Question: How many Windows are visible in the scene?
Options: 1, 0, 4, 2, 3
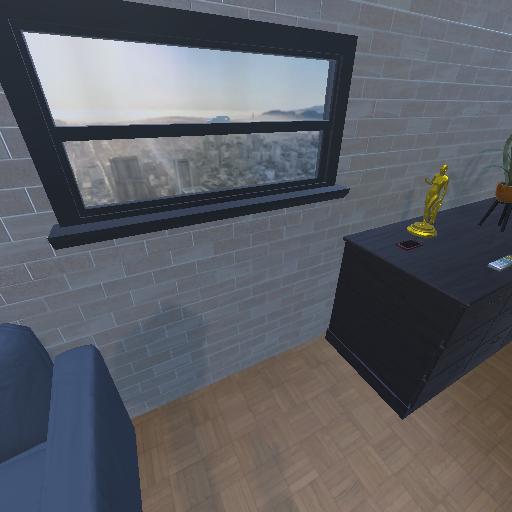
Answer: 1